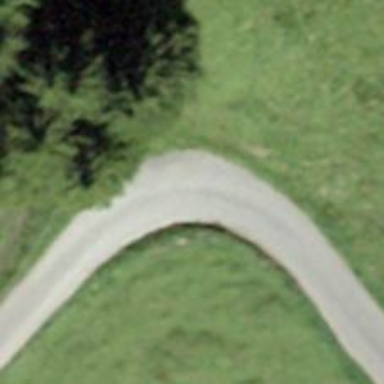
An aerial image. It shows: Paved residential road.